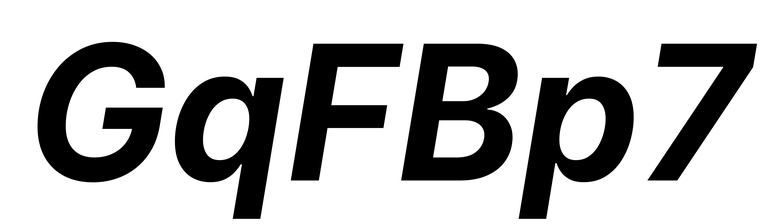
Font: Inter-Italic_Bold_Italic